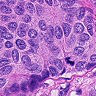
Metastatic tissue present: yes